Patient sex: M
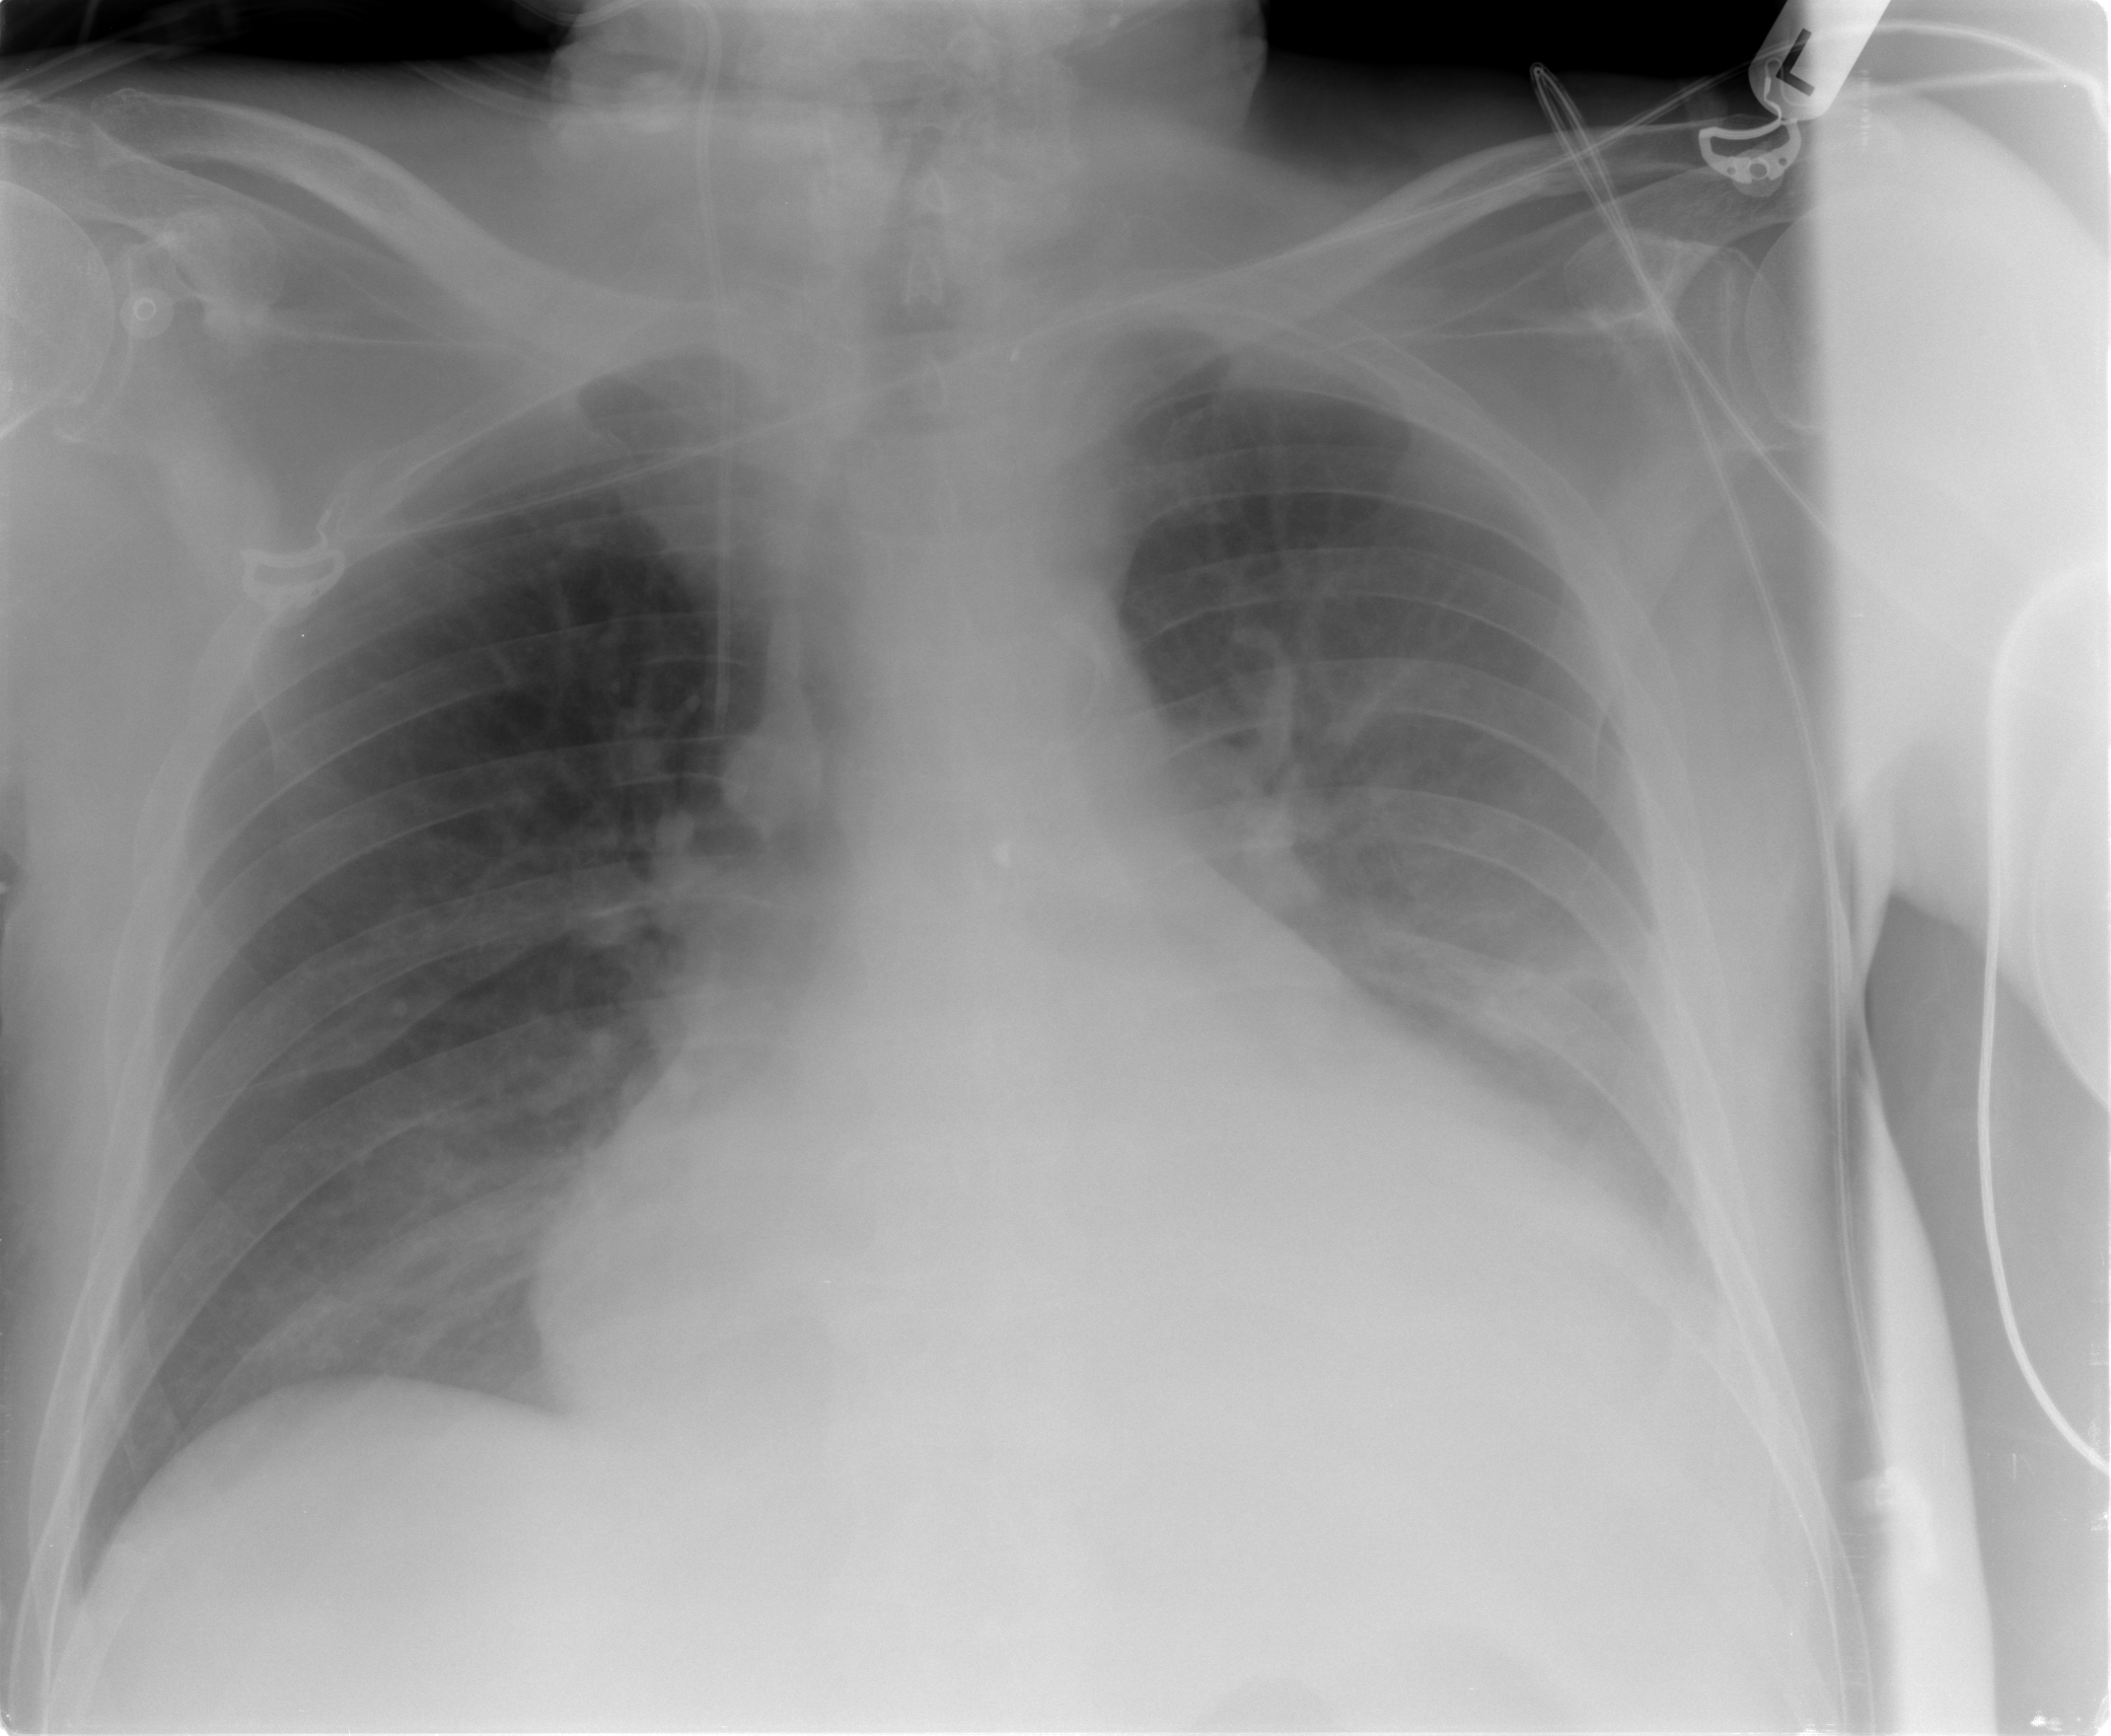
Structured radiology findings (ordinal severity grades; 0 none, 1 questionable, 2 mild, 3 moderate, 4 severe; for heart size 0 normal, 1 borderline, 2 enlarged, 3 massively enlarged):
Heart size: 0
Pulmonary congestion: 0
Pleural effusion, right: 0
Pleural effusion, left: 2
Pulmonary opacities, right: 0
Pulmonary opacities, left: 0
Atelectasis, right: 0
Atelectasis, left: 2